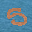
Label: 5